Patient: sex M, age 46
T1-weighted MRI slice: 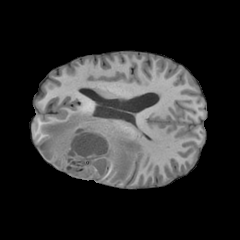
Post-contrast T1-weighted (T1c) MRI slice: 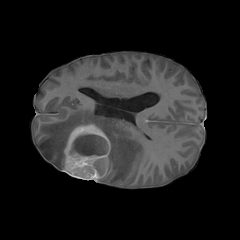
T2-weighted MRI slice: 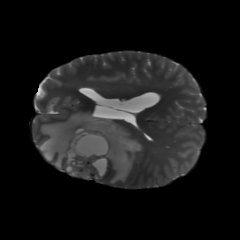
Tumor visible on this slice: yes
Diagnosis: Glioblastoma, IDH-wildtype
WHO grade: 4